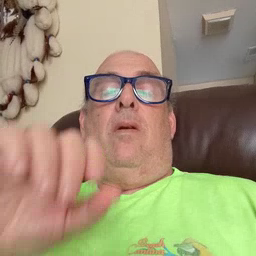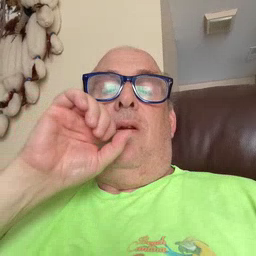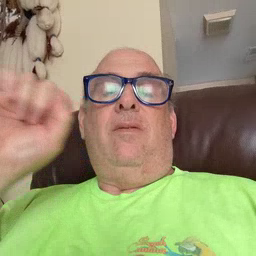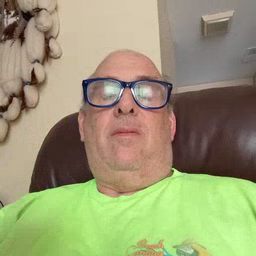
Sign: carrot